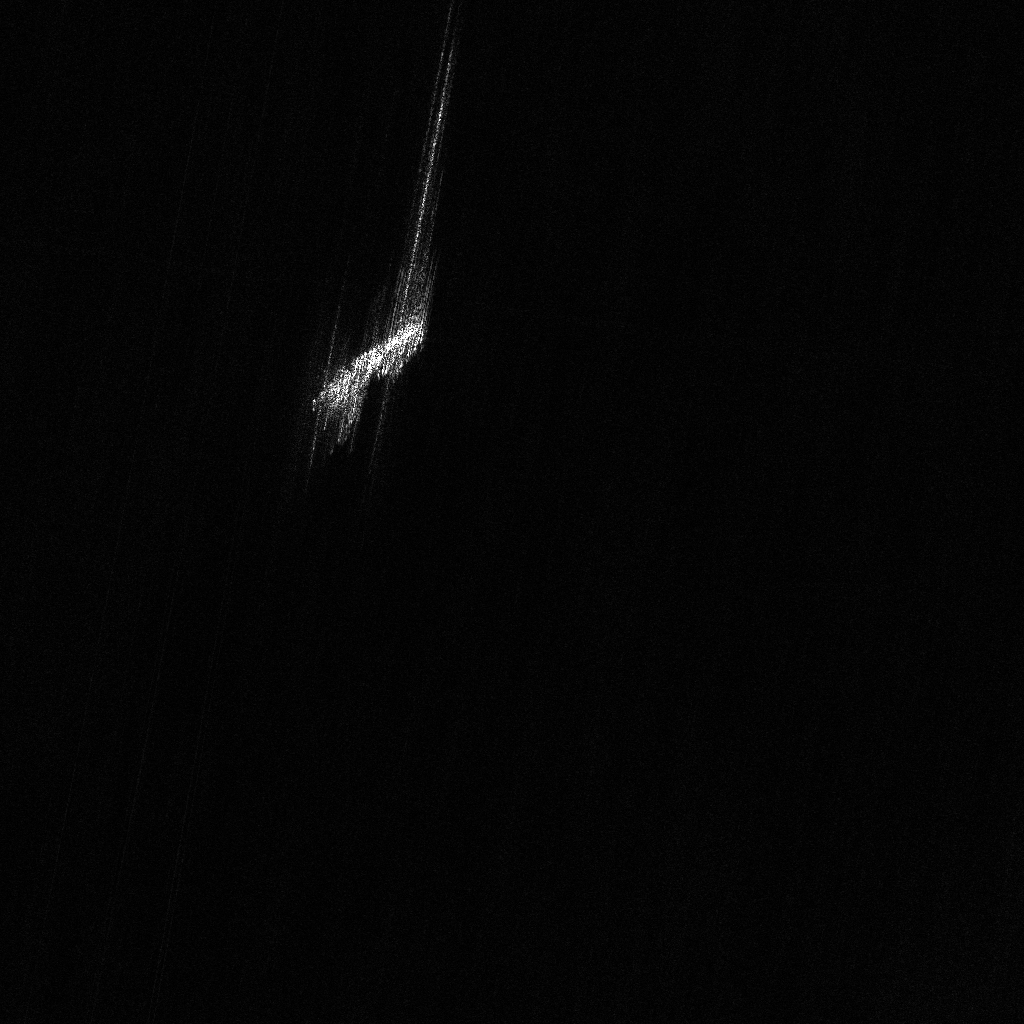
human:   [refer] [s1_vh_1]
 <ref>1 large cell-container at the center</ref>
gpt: <box>[[32, 26, 38, 43, 54]]</box>